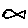
Label: fish